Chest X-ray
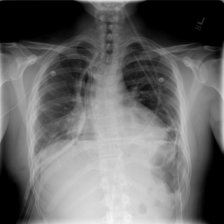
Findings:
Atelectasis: negative
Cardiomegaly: negative
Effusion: negative
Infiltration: negative
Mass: negative
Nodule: negative
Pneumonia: negative
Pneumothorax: positive
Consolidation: negative
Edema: negative
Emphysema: negative
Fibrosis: negative
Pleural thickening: negative
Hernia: negative